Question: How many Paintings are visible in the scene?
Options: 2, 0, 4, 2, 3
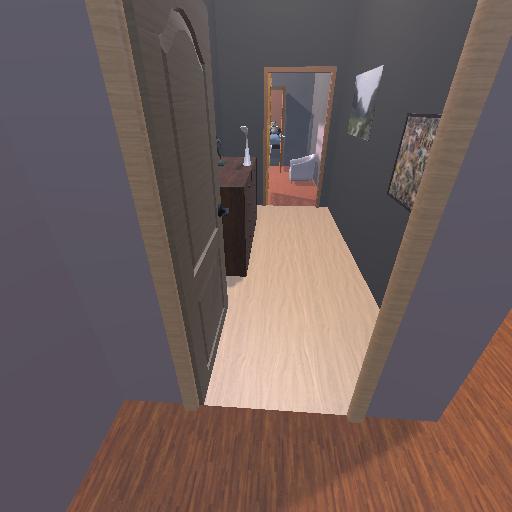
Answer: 2